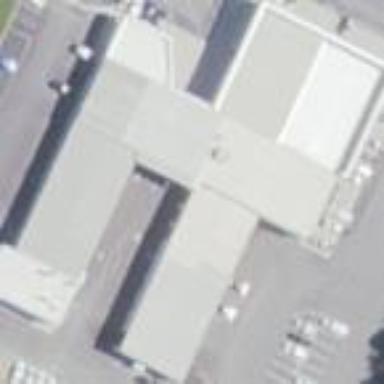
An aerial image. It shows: Building that houses car shop.